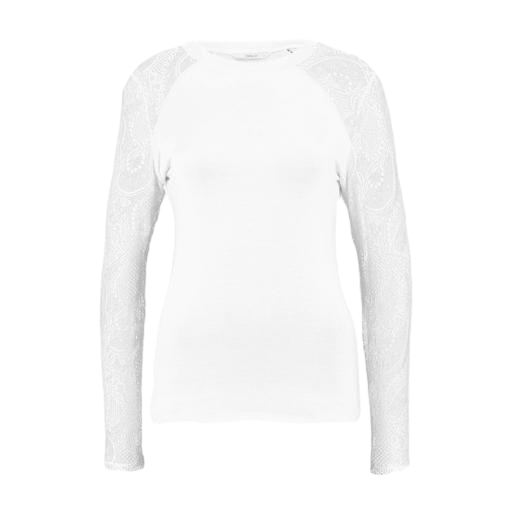
white elsa raglan, white lace-sleeve illusion top, white lace-back long-sleeve tee, white background